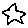
Label: star